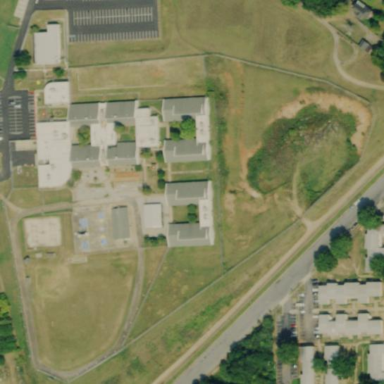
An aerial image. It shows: Prison.